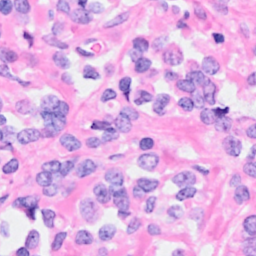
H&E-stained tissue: Breast